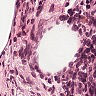
Metastatic tissue present: no